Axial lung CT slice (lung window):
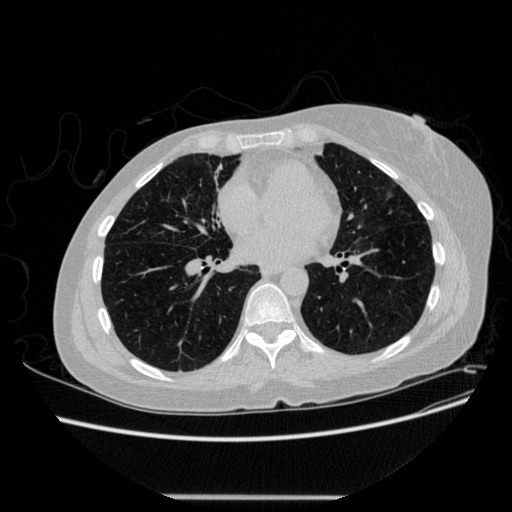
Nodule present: no